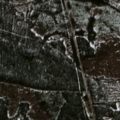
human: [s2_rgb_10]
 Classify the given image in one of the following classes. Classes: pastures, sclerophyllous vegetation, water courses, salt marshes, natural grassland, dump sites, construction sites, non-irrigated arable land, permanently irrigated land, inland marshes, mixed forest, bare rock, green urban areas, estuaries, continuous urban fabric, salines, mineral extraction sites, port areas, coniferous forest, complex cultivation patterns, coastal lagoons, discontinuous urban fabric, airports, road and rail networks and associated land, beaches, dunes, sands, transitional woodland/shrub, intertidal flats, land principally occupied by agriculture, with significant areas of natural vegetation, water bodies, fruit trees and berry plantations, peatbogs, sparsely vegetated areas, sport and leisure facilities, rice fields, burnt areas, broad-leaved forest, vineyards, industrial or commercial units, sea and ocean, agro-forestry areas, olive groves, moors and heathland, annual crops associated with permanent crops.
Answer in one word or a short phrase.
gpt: coniferous forest, transitional woodland/shrub